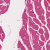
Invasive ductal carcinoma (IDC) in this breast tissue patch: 0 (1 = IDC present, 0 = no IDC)